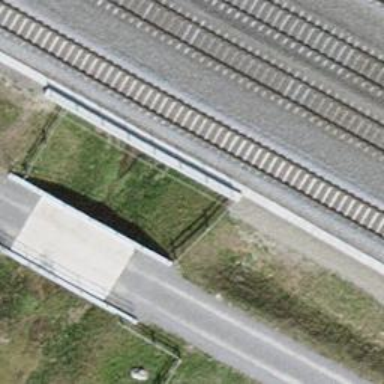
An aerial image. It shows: Tunnel.